Field crop: maize
Growth stage: 1
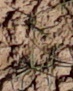
Species: lolium